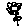
Label: flower